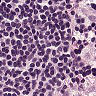
Metastatic tissue present: no